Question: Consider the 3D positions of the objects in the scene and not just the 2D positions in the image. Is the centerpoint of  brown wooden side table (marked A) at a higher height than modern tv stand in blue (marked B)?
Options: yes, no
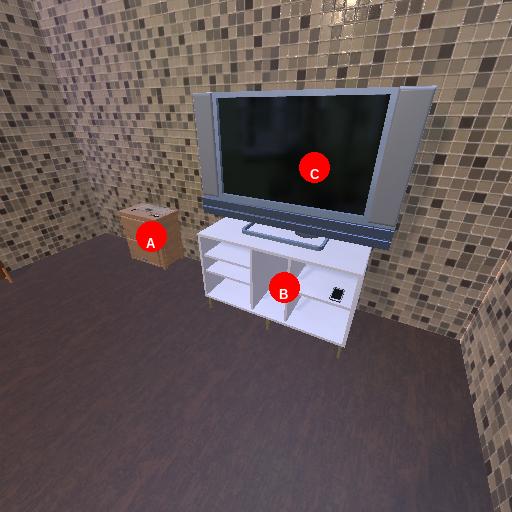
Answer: yes